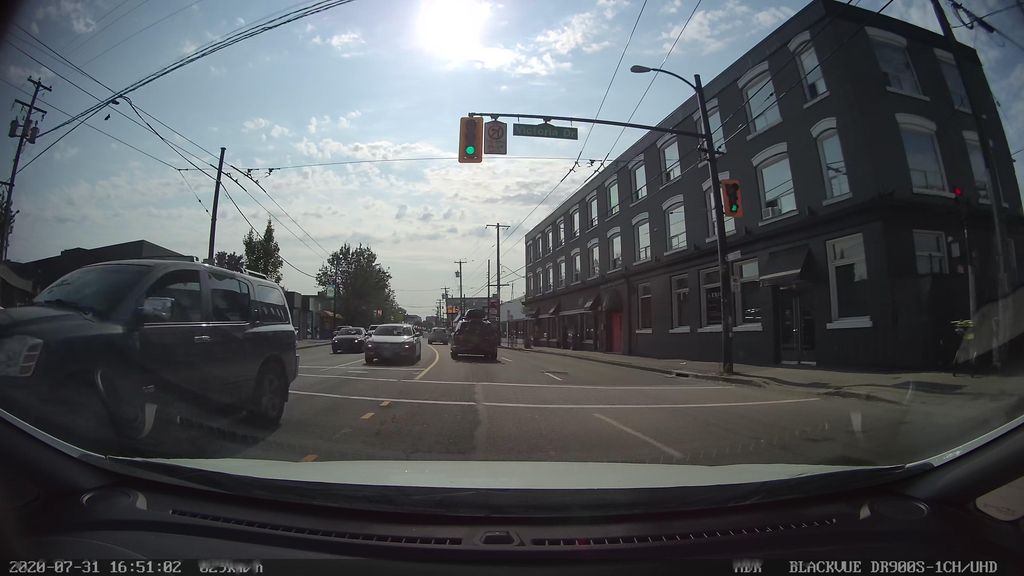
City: vancouver